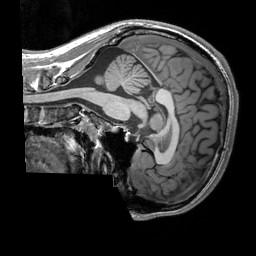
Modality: T1w
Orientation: sagittal
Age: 24
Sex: male
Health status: healthy
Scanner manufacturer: siemens
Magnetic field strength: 3 T
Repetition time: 2.3 s
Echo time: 0.00303 s